Interaction volume radius: 10 \u00c5
Interaction volume height: 20 \u00c5
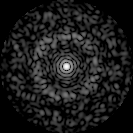
Disorder parameter: 0.8208